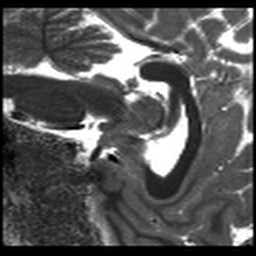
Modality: T1map
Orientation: sagittal
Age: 25
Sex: female